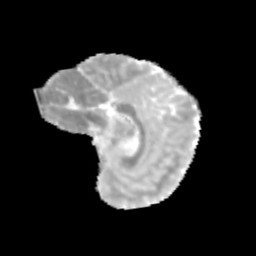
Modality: MD
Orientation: sagittal
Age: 9
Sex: male
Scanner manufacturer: siemens
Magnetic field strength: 3 T
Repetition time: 3.8 s
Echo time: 0.07 s